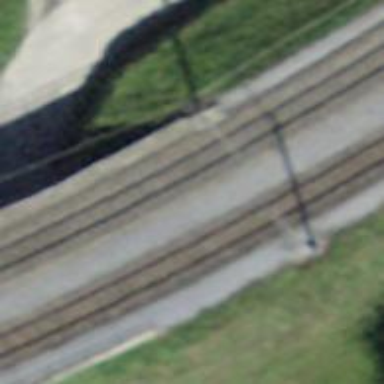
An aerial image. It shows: Narrow-gauge railway bridge with electrified contact line.